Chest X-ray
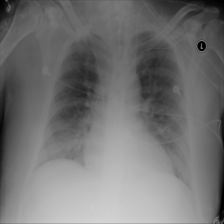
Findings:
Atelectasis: negative
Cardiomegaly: negative
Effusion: negative
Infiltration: negative
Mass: negative
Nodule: negative
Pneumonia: negative
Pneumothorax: negative
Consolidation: negative
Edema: negative
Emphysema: negative
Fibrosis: negative
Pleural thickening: negative
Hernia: negative